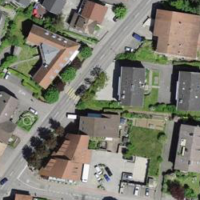
EUNIS habitat code: 55
Species observed at this site:
Corvus corone
Streptopelia decaocto
Milvus milvus
Pica pica
Phoenicurus ochruros
Columba livia
Aesculus hippocastanum
Aegithalos caudatus
Passer domesticus
Turdus merula